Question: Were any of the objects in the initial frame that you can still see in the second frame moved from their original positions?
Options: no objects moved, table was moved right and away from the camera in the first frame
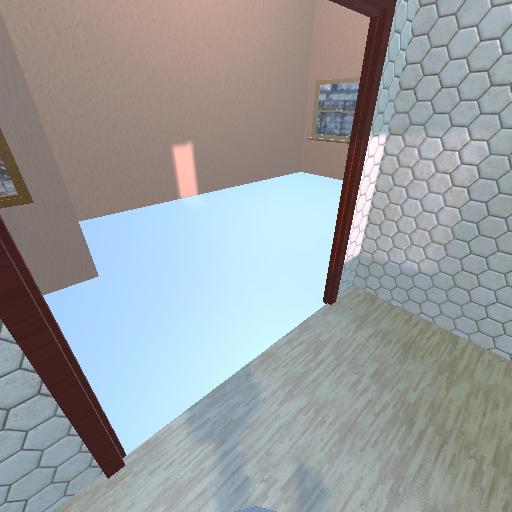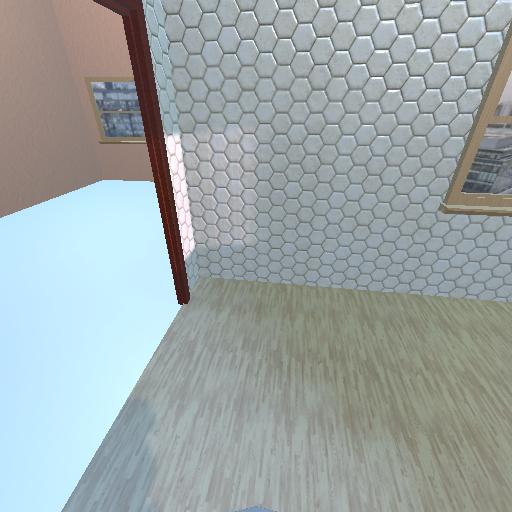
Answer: no objects moved